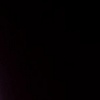
Label: space